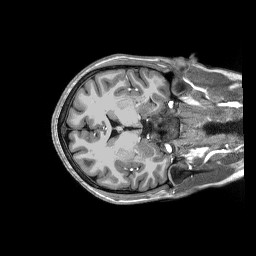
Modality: T1w
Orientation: axial